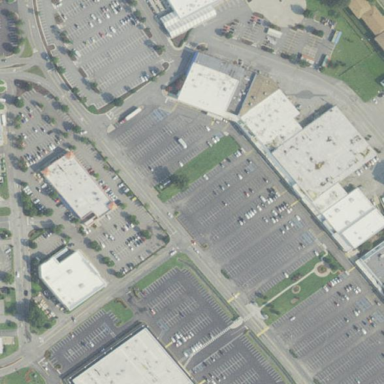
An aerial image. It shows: Commercial building.